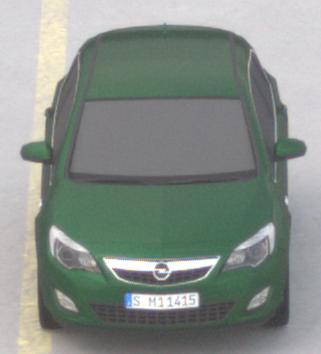
Make: Opel
Model: Astra 1.4 ecoFlex
Detailed model: Astra (J)
Model produced from: 2009/12
Model produced until: 2010/12
Doors: 5
Color: green
Road condition: dry road
Daytime: midday
Contrast: low contrast